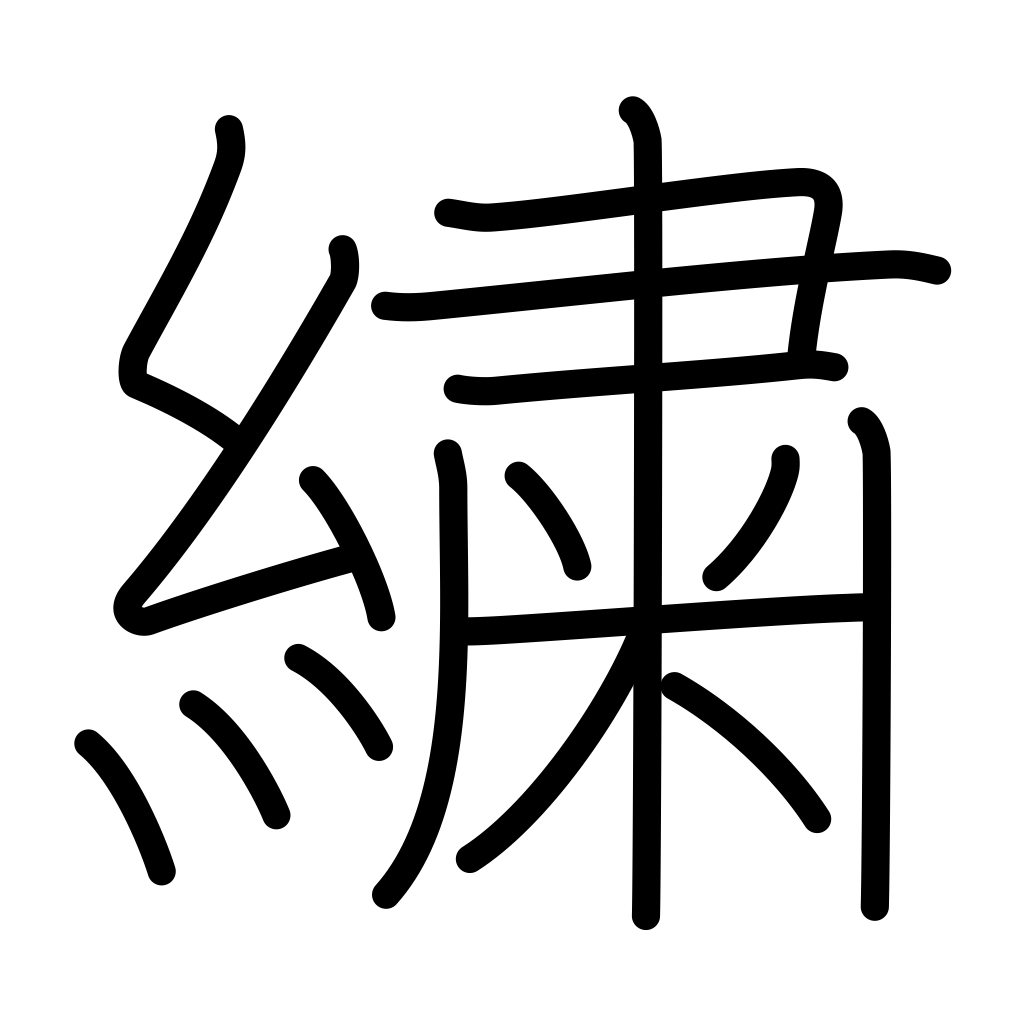
Meaning: sew, figured cloth